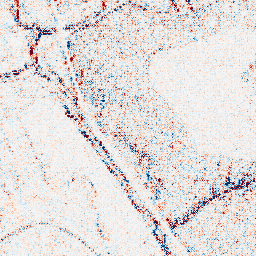
Category: wavelet
Decomposition family: wavelet_biorthogonal
Decomposition parameters: wavelet: bior2.4
level: 1
Upsampling method: regularized
Upsampling parameters: scale: 2
lambda_reg: 0.01
Upsampling scale: 2